Question: Can someone please help me to add the secondary axis in percentage, please? I've tried different approaches, but haven't been able to get any results.
I'll provide the data bellow:
'''
year <- c("2010","2011","2012","2013","2014","2015","2016","2017","2018","2019","2020","2010","2011","2012","2013","2014","2015","2016","2017","2018","2019","2020")
sex <- c("male","male","male","male","male","male","male","male","male","male","male","female","female","female","female","female","female","female","female","female","female","female")
number <- c(12,5,15,5,4,6,5,5,8,4,0,54,64,70,50,54,35,40,37,42,36,24)
perFailed <- c(0.090909091,0.057971014,0.117647059,0.163636364,0.068965517,0.048780488,0.044444444,0.071428571, 0.1,0.1,0)
data <- data.frame(year,sex,number,perFailed)
data$year <- as.factor(data$year)
library(ggplot2)
ggplot(data=data, aes(x=year, y=number, fill=sex)) +
geom_bar(stat="identity", position=position_dodge()) +
theme_bw()
'''
I don't know how, but R duplicated my last column ('perFailed').
This data needs to be plotted as 'geom_line()' on the secondary axis.
Thank you, everyone.

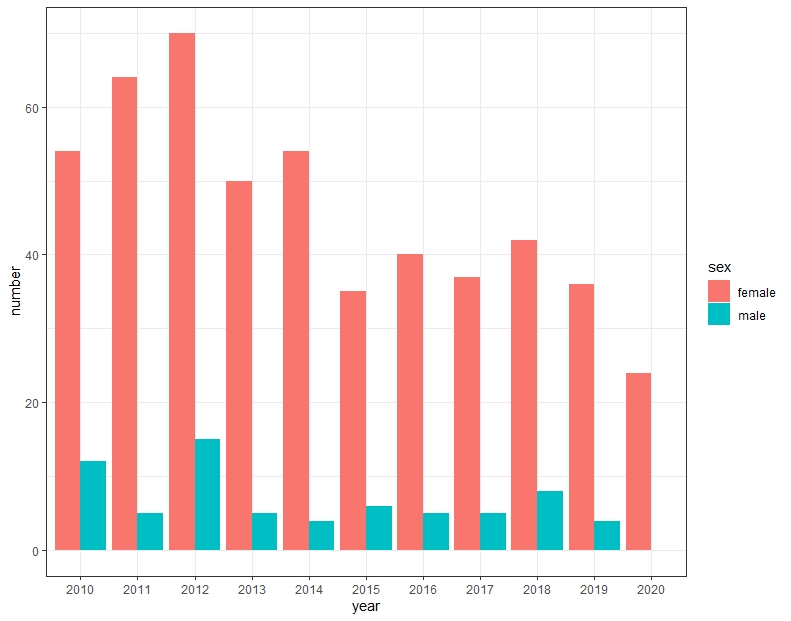
Answer: Try this:
'''
ratio <- max(data$number) / max(data$perFailed)
data <- transform(data, perFailedScaled = perFailed * ratio)
head(data)
# year sex number perFailed Year perFailedScaled
# 1 2010 male 12 0.<PHONE> 38.88889
# 2 2011 male 5 0.<PHONE> 24.79871
# 3 2012 male 15 0.<PHONE> 50.32680
# 4 2013 male 5 0.<PHONE> 70.00000
# 5 2014 male 4 0.<PHONE> 29.50192
# 6 2015 male 6 0.<PHONE> 20.86721
ggplot(data=data, aes(x=year, y=number, fill=sex)) +
geom_bar(stat="identity", position=position_dodge()) +
geom_line(aes(x = match(year, sort(unique(year))), y = perFailedScaled),
data = ~ subset(., sex == "male")) +
scale_y_continuous(sec.axis = sec_axis(~ . / ratio, labels = scales::label_percent())) +
theme_bw()
'''
<URL>
Notes:
1. I assume that since your numbers are invariant between "male" and "female", that reducing the data to just one of them is okay. Without the reduction, the line is double-printed, and while that's rarely impactful nor even noticed, it seems unnecessary.
2. The use of match(year, sort(unique(year))) is a bit of a hack. Overlaying axes can be a little problematic, this is one way that works.